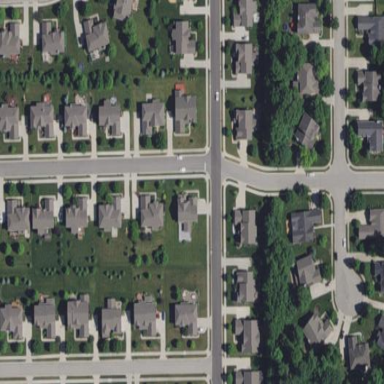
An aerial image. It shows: Sidewalk.